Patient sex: M
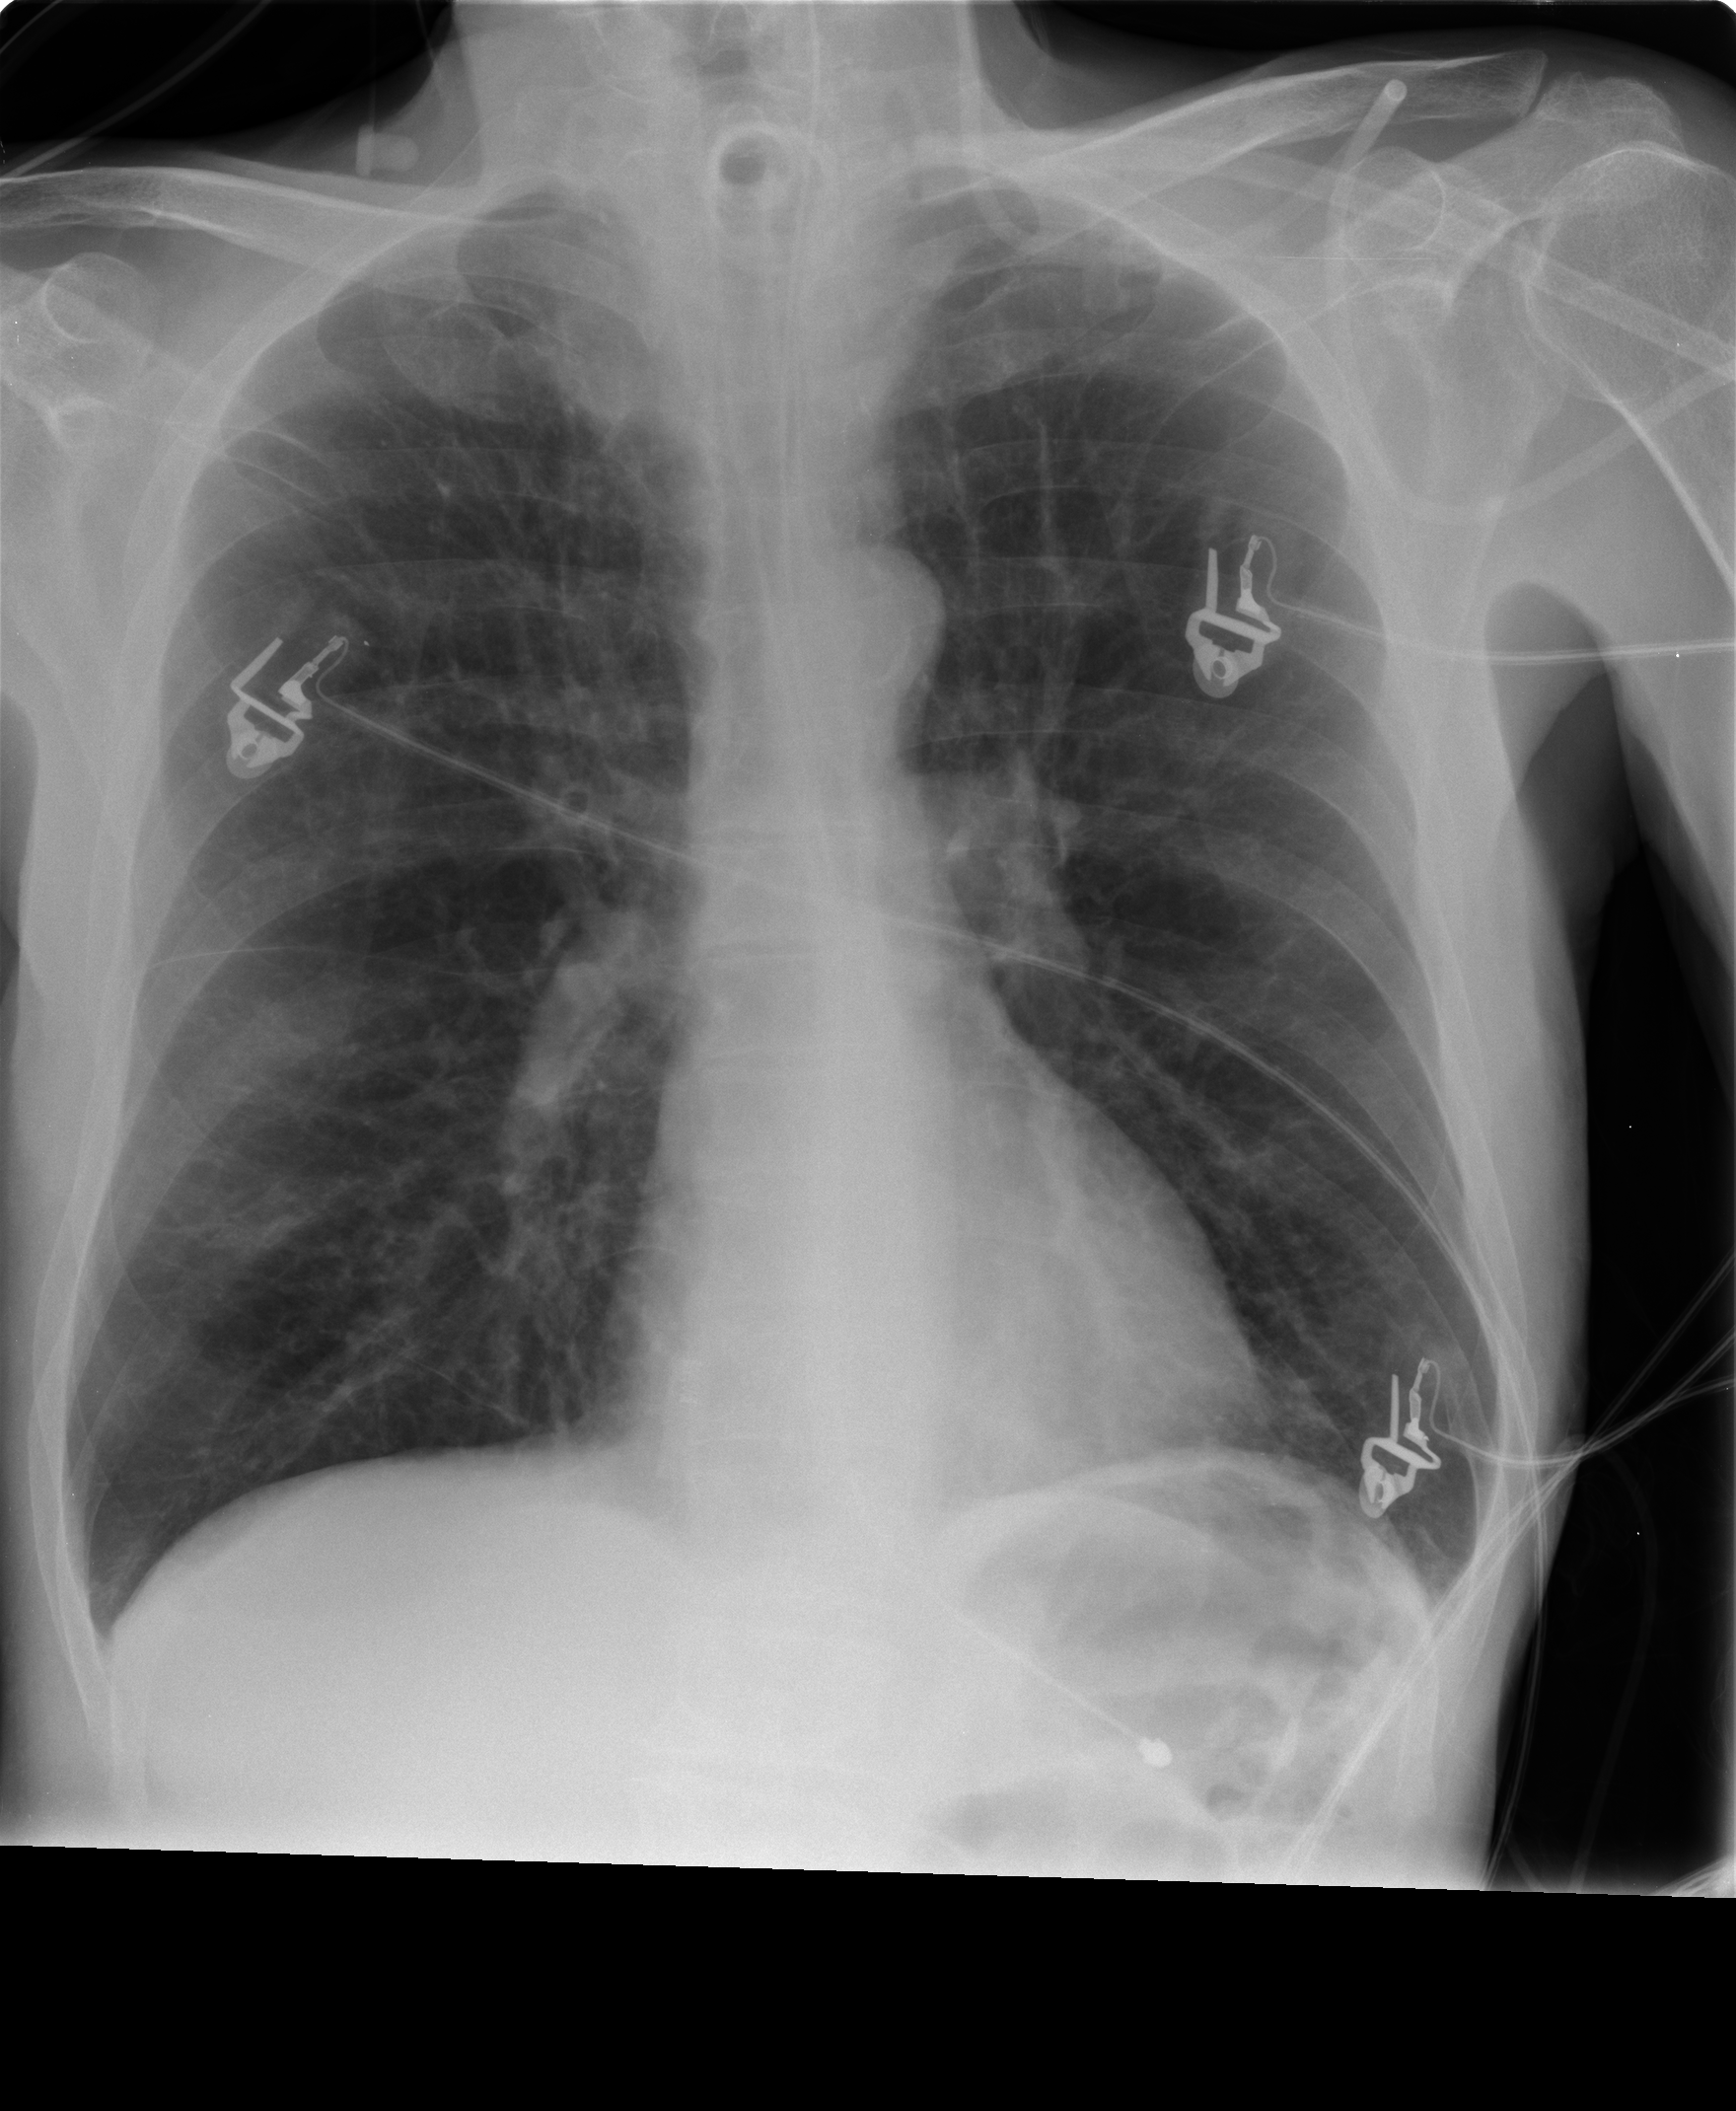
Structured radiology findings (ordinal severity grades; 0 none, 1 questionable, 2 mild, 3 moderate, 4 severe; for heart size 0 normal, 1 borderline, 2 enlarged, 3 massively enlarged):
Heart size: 0
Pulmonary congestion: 2
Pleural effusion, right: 0
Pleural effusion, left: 0
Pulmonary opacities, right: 0
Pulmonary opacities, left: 0
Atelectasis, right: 0
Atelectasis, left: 0